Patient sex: M
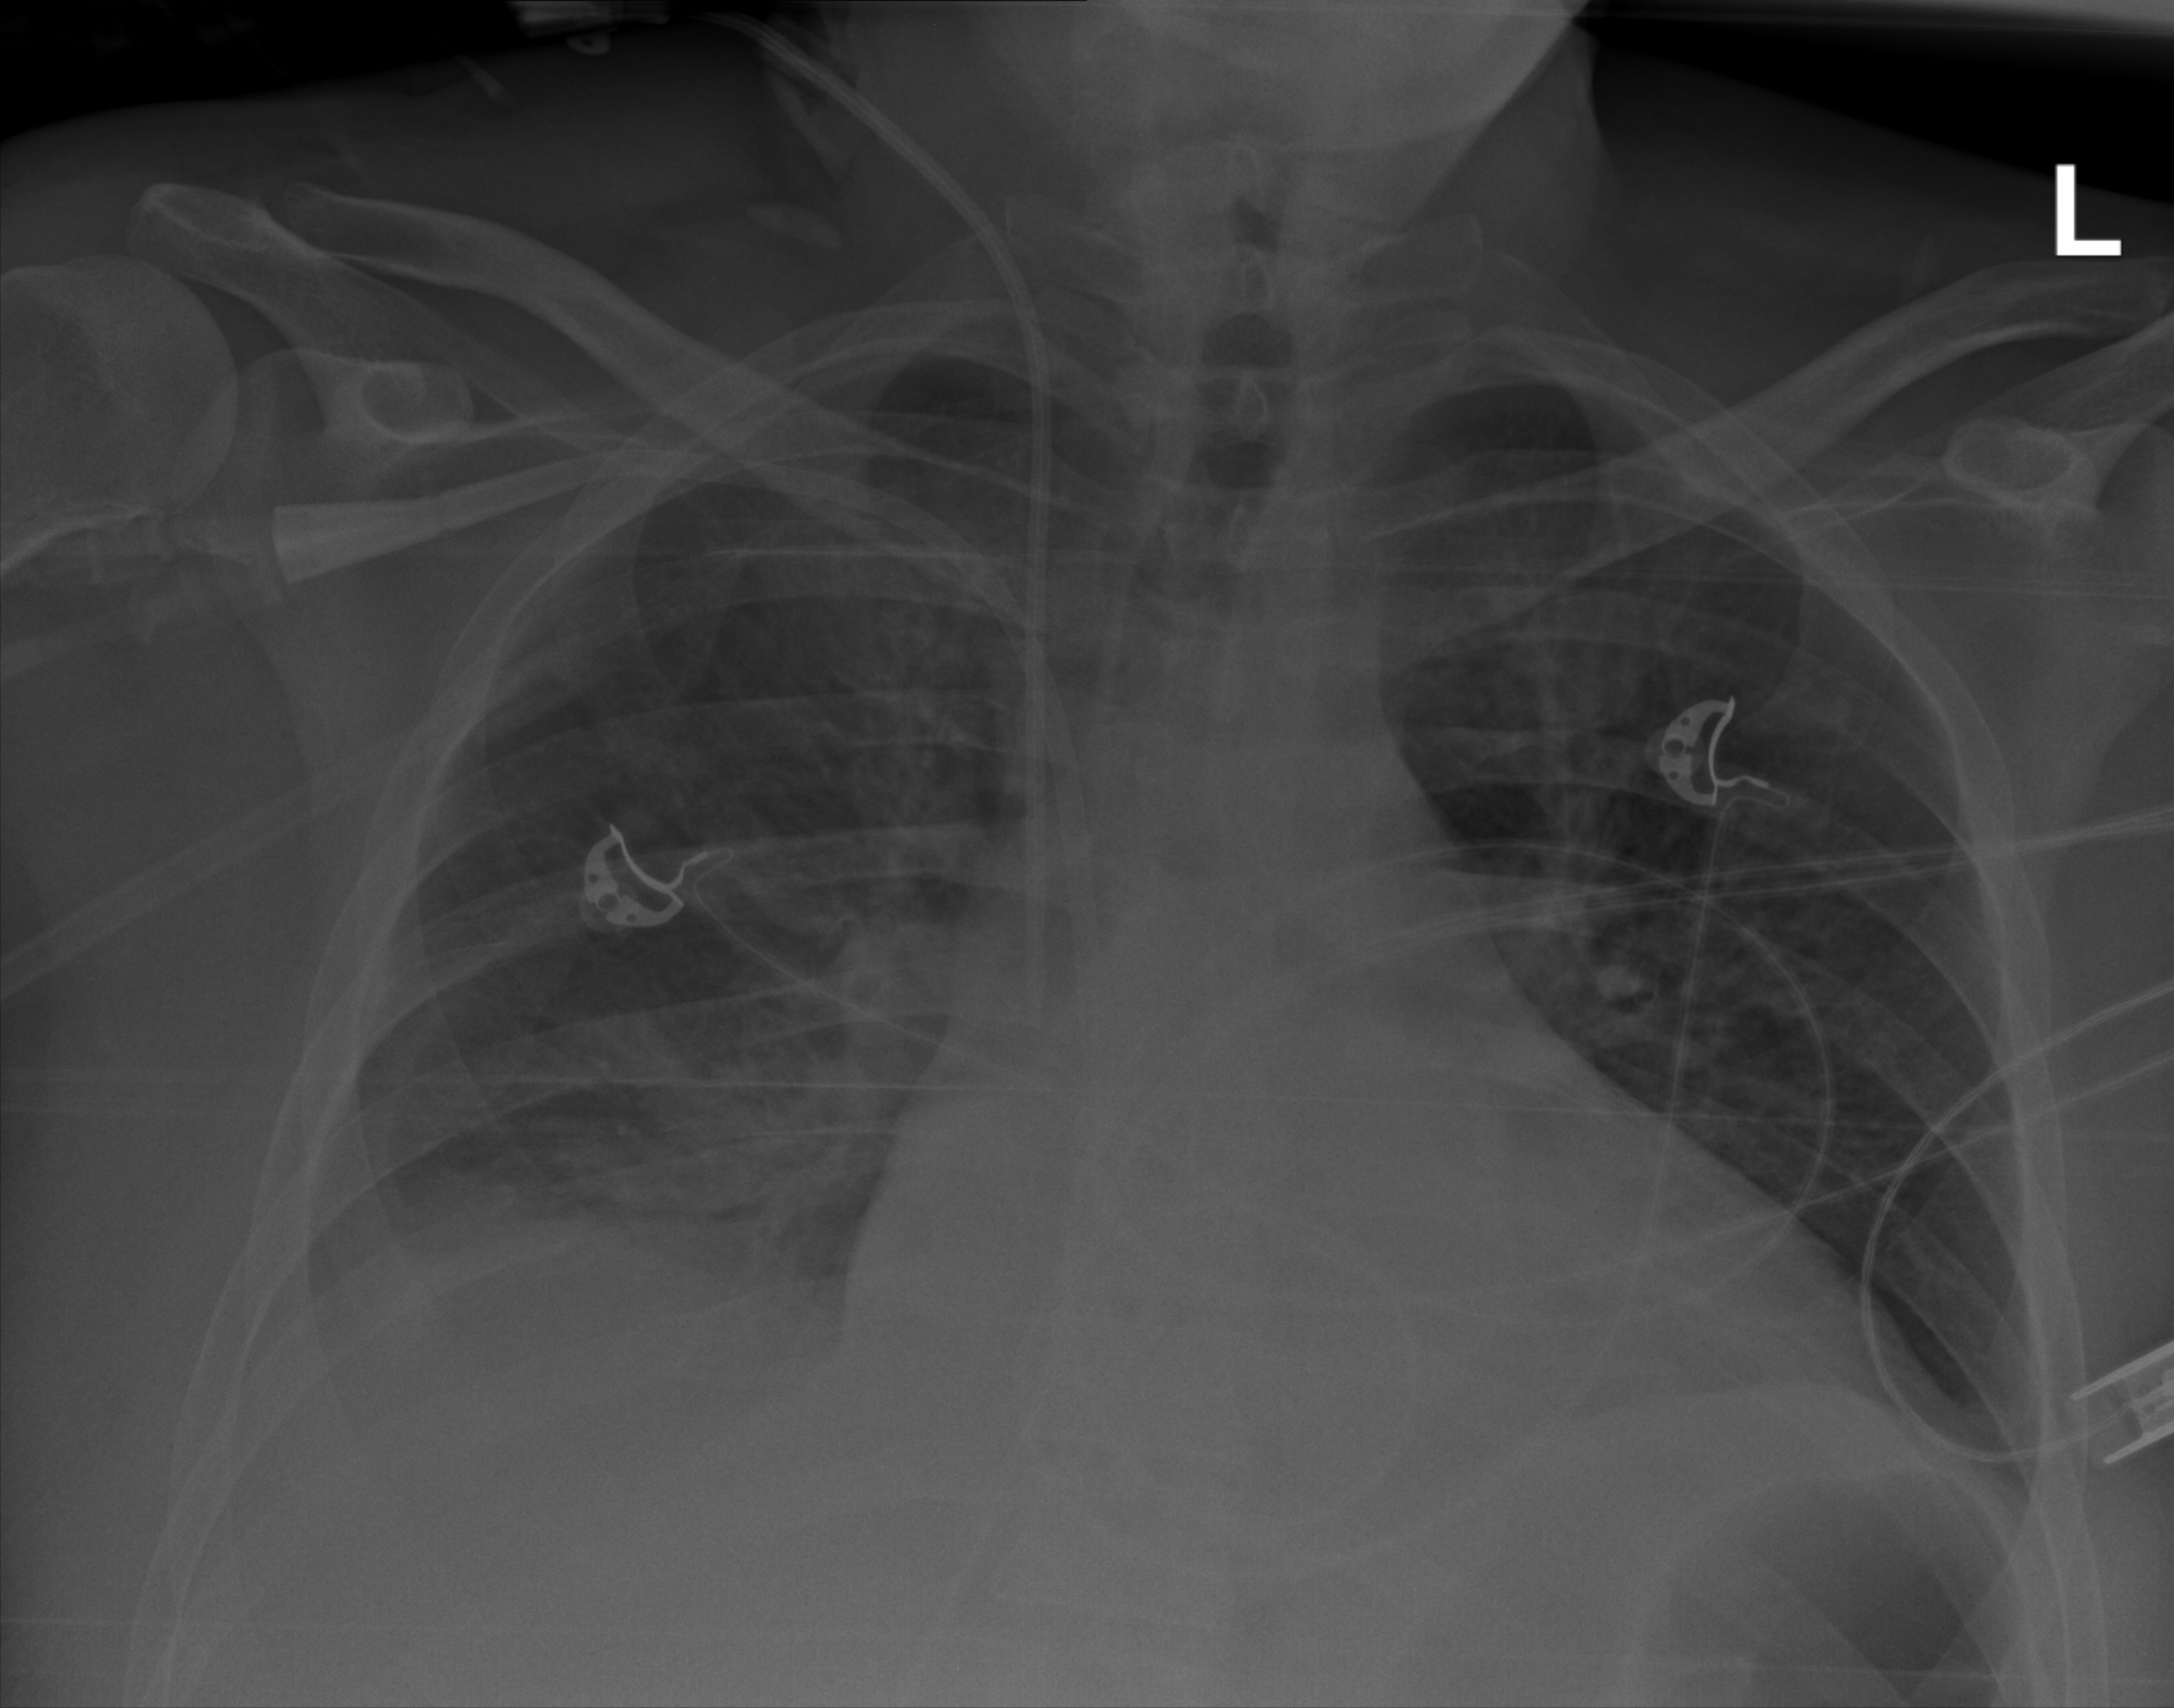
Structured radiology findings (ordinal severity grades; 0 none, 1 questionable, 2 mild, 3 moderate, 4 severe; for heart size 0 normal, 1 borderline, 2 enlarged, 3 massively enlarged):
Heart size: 2
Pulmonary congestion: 2
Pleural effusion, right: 2
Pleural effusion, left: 2
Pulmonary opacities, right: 2
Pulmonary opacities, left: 2
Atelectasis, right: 2
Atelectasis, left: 2